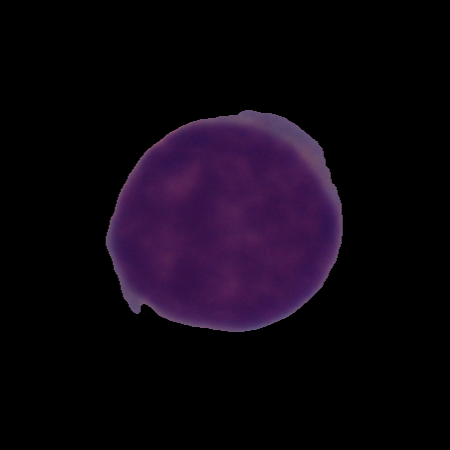
Label: cancer